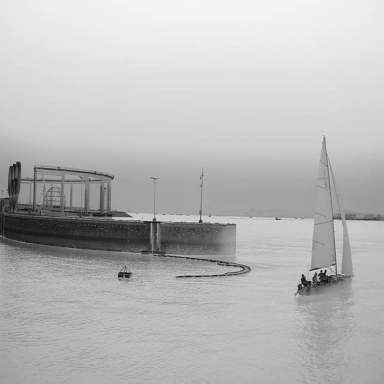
There is a sailboat in the infrared image.